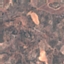
Land use / land cover: HerbaceousVegetation